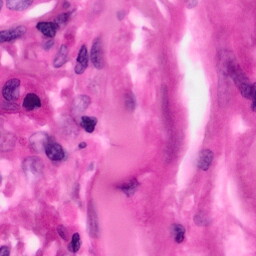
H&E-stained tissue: Pancreatic